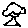
Label: tree